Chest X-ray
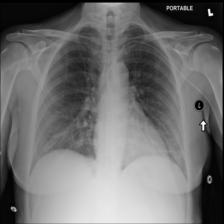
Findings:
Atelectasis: negative
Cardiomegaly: negative
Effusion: negative
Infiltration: negative
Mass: negative
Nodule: negative
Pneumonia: negative
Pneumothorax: negative
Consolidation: negative
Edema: negative
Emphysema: negative
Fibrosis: negative
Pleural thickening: negative
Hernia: negative